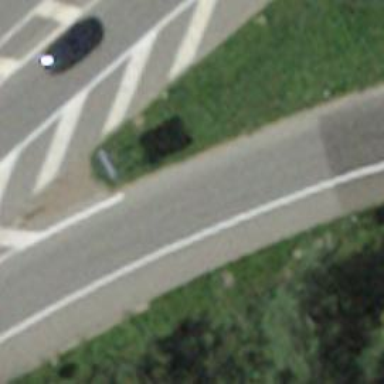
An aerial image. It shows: Asphalt trunk link motorroad.